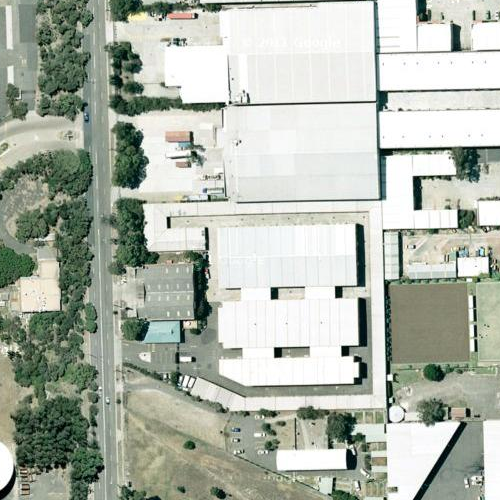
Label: sydney